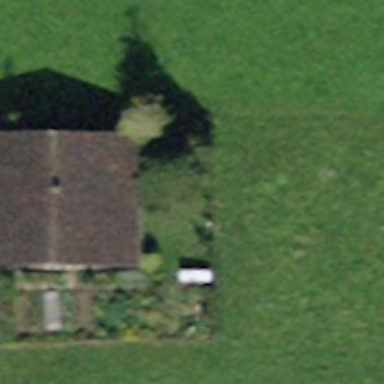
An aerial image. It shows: Simple and straightforward house.